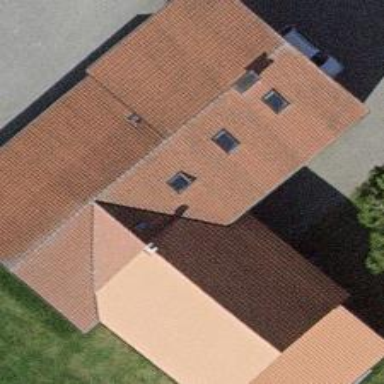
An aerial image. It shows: Simple house.